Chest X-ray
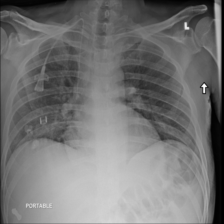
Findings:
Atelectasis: negative
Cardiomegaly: negative
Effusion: negative
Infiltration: negative
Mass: negative
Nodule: negative
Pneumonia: negative
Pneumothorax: negative
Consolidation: negative
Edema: negative
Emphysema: negative
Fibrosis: negative
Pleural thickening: negative
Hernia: negative